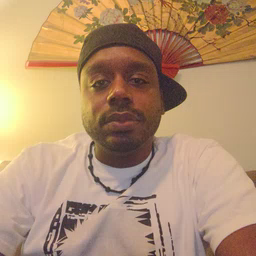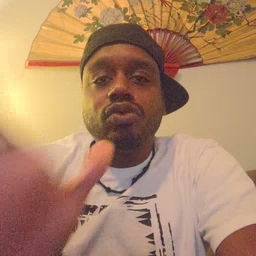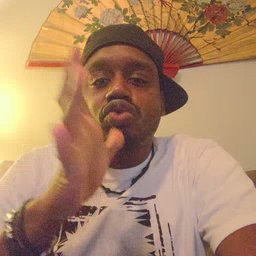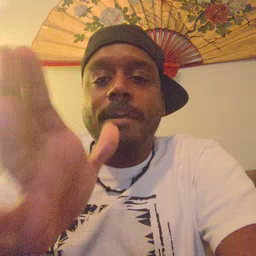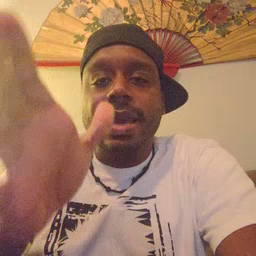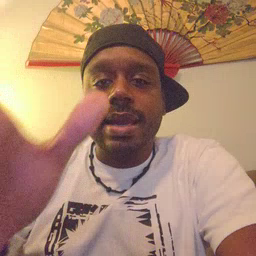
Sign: grandma